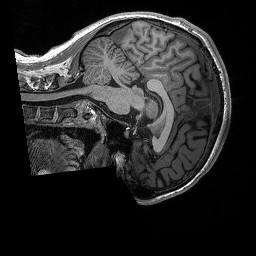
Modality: T1w
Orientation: sagittal
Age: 20
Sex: male
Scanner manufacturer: siemens
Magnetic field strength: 3 T
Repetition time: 2.3 s
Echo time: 0.00298 s